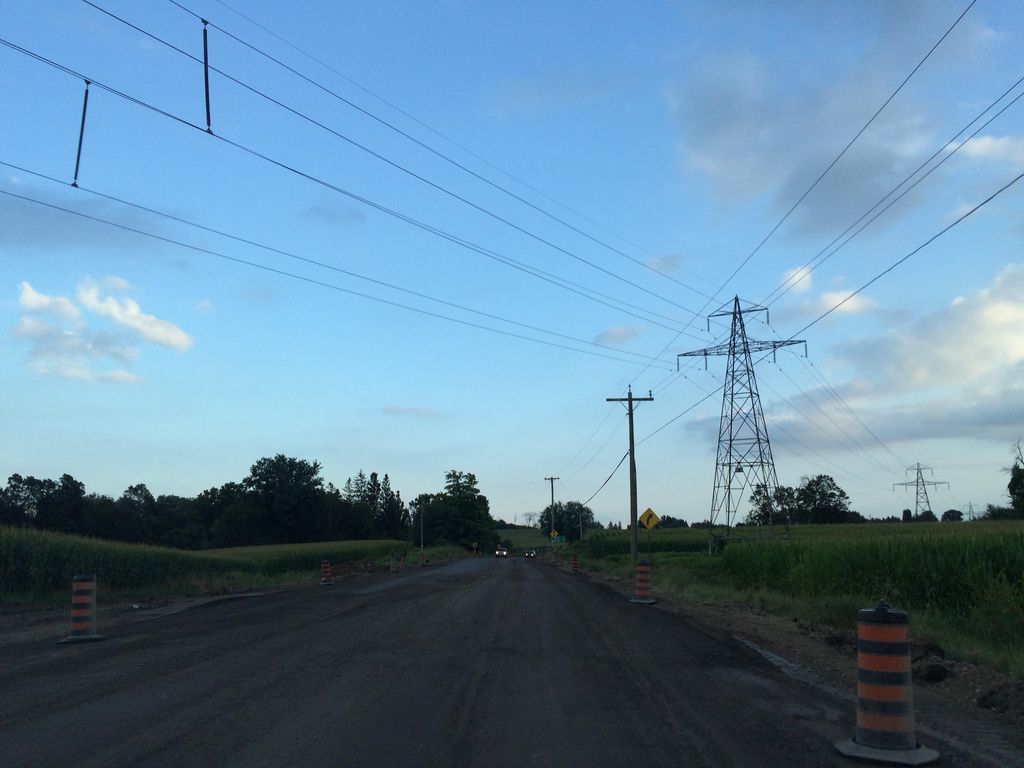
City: kitchener-waterloo